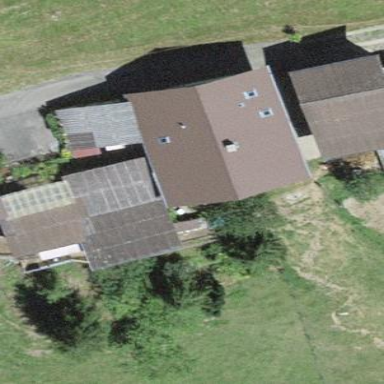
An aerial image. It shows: Farm building.